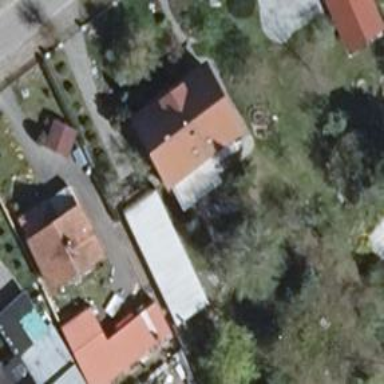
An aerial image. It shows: House with flat roof painted in light gray color.